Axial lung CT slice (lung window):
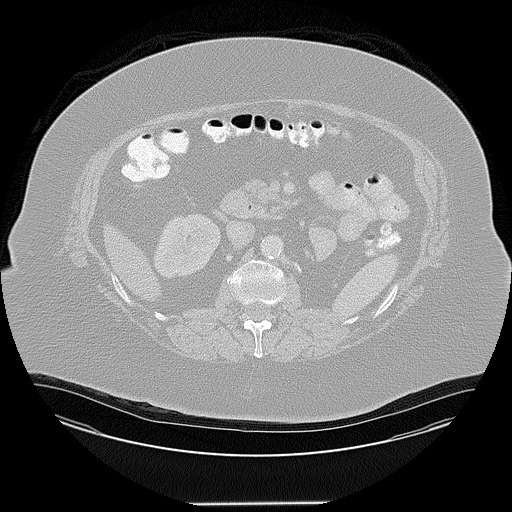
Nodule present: no